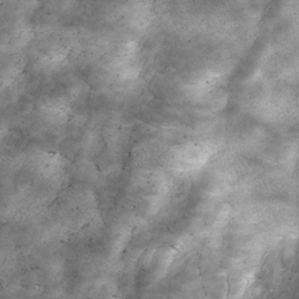
Label: non_frost